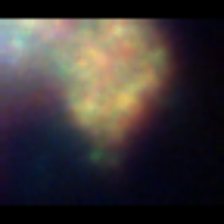
Taxon: Unknown_full_image
Group: Unknown